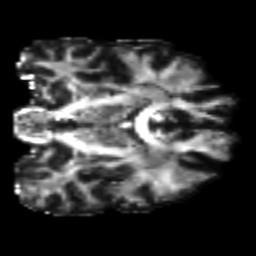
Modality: FA
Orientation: coronal
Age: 42
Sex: male
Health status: healthy
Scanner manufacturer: ge
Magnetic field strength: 3 T
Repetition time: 11 s
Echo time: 0.072 s